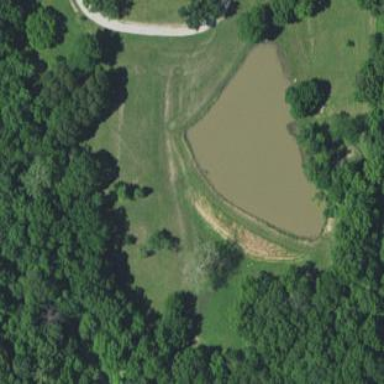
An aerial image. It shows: Pond with natural water.